Question: I am using Integration Services 2012. I have a simple Console Application that just prints "Hello World". This Console Application (.exe file) is located on D drive of my workstation.
I have a Visual Studio 2012 project that has a package named . It has an that just executes the exe file, , whose duty is just to print "Hello World!" in the screen.
I can execute the package from Visual Studio without any problem.
I can execute this package using command without any problem.
I can also deploy the package into SSIS Catalog which is SSIS instance in my without any problem.
But when I deploy the package into SSIS Catalog of , the package fails to execute throwing following error.
I also did some sort of experiments with deployment over SSIS Catalog in both local and remote machines. Below are my results.

The deployed package is not able to find the location of exe file. I guess this is a kind of permission issue.
Help Please.
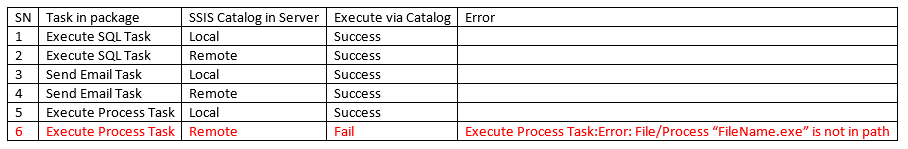
Answer: The hello.exe is installed on your local machine and so anything running on your local machine will be able to see and execute it. When you run the package on the server it cannot see the hello.exe on your local machine and so it fails.
In order for it to work the hello.exe must be installed somewhere the server can see it, - either on the server itself or in a common shared network path.